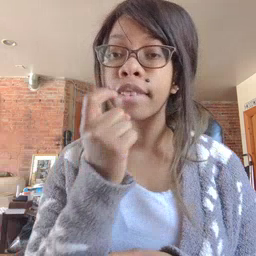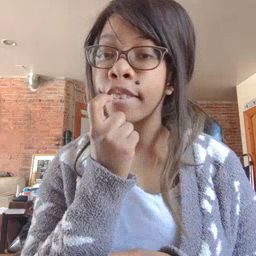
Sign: tooth